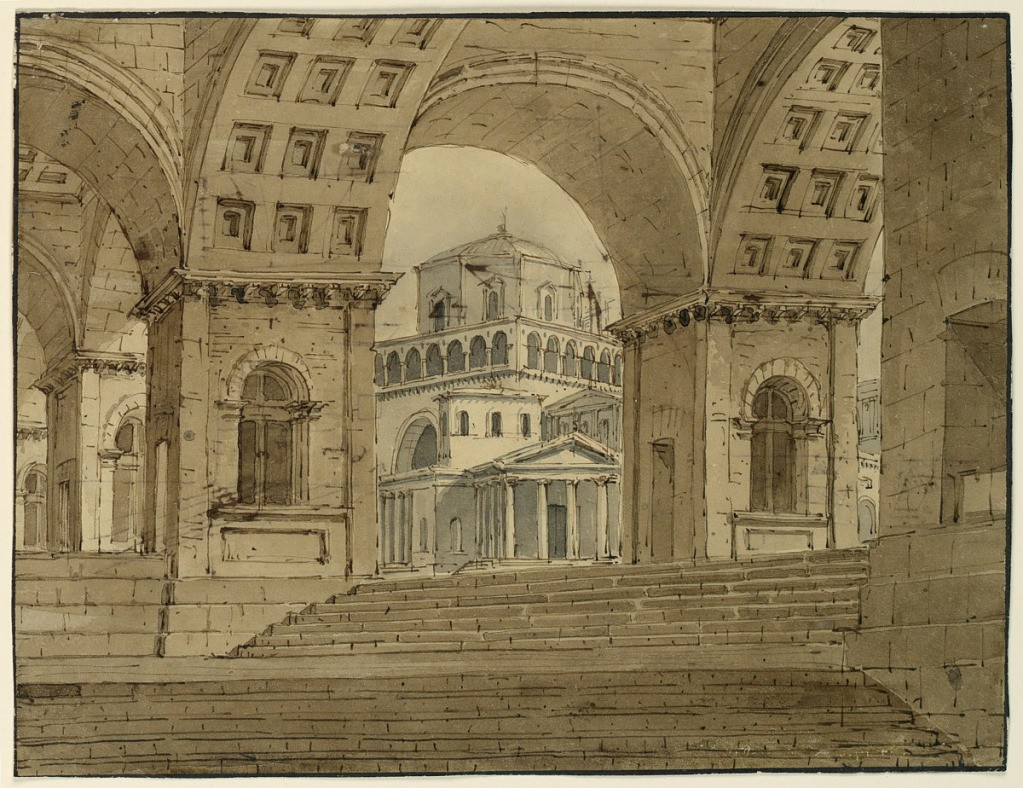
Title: Stage Design, View of Town from Palace
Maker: Antonio Sarti, Italian, 1797 - 1880
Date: early 19th century
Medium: Pen and brown ink, brush and sepia wash on paper
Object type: Drawing
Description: Horizontal rectangle. Across broad stairs, view passes under high arched portico toward group of buildings. Verso: perspective drawing.